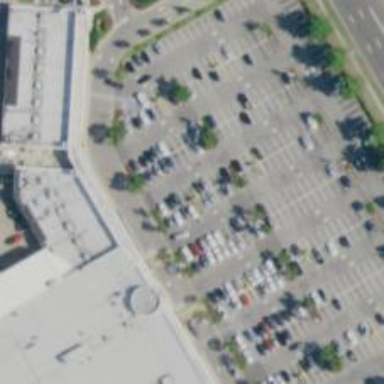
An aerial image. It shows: Trolley bay.